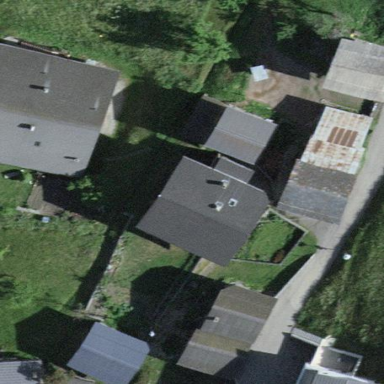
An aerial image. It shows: Simple and straightforward house.